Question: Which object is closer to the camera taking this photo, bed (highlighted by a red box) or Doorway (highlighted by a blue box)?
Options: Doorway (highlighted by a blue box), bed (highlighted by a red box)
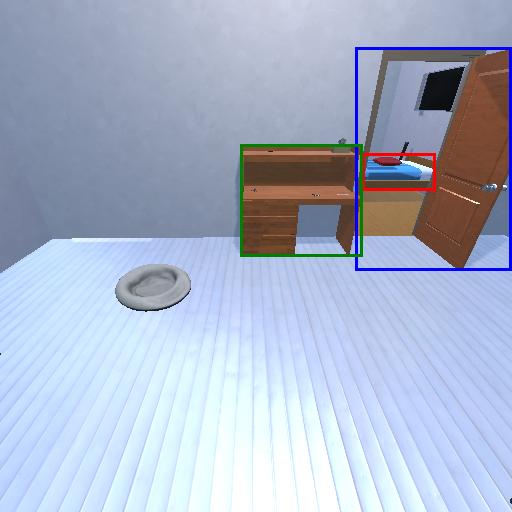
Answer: Doorway (highlighted by a blue box)